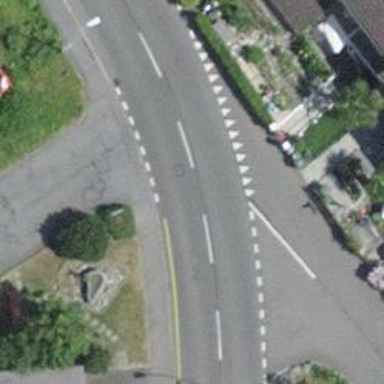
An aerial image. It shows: Road with "give way" sign.